Question: I have a minimum spanning tree in Java.
This is in a 'Graph' class which has a list of 'Node's, those 'Node' classes have a list of 'Edge' classes which have a boolean if they are in the MST or not.
Example:

In this example a human can see that a path/route to go to all the places and back from the start is: (Start-A --> A-Start --> Start-B --> B-C --> C-B --> B-D --> D-B --> B-Start), how can I code this route to a String, only knowing which connections to use and the start?
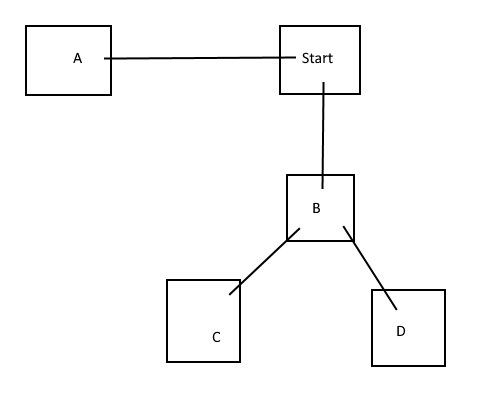
Answer: This problem can be solved using DFS for trees.
It could be useful to look at the tree by using 'Start' as a root.
Imagine that from node 'Start' we go to node 'A'. We add this movement to our 'path' string. Now two possibilities can materialize: the first is that 'A' has no child, so we go back to 'Start' and we have to print the inverse of the movement done before; the second is that 'A' has one or more children, in which case we do a movement to reach the first child (update the string). When we have finished exploring the "depth" of this child we'll go back to 'A' and start with another child (if it's present).
Probably, it's more difficult to explain this in words than seeing this in code: the here is that when we finish exploring the depth of a possible path we have to get back to the node from which it started (which corresponds only to adding the inverse of the movement string in the parent).
'''
public void dfs(Node u, Node previous, StringBuilder path) {
for(Edge e: u.edges) {
// an edge is a pair (e.a, e.b)
if(!e.mst || e.b.equals(previous)) {
continue;
}
path.append(u + "->" + e.b + "
");
dfs(e.b, u, path);
path.append(e.b + "->" + u + "
"); // after exploring a child we must get back
}
}
'''
This is the code example that you can adapt to your use case.